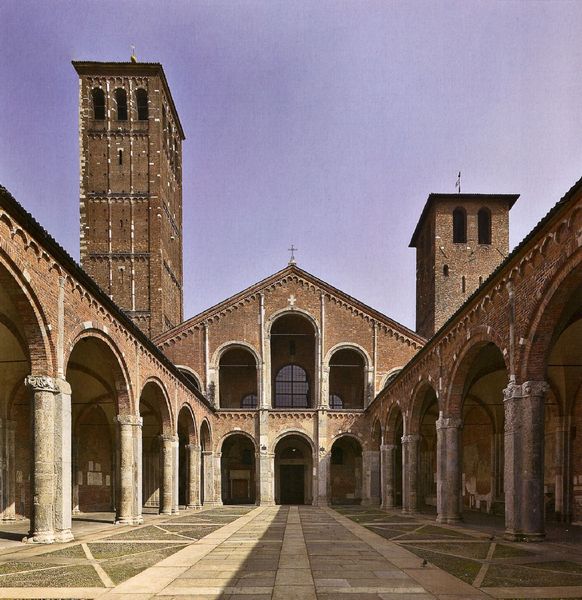
Titel: S. Ambrogio in Mailand
Standort: Mailand (EU - I)
Schlagwörter: gott, himmel, schatten, kirchturm, fenster, frau, licht, pfeiler, säule, säulen, dach, gebäude, gras, rot, architektur, stein, kirche, turm, garten, bogen, pflaster, backstein, hof, wolkenlos, platz, symmetrie, still, tor, foto, fotografie, bögen, gang, innenhof, loggia, glockenturm, kloster, kreuz, türme, mauerwerk, symmetrisch, arkaden, portikus, romanik, tempel, heilig, glocken, säulengang, torbögen, bogengang, bogenfenster, fasade, zeigel, säulenbogen, innenho